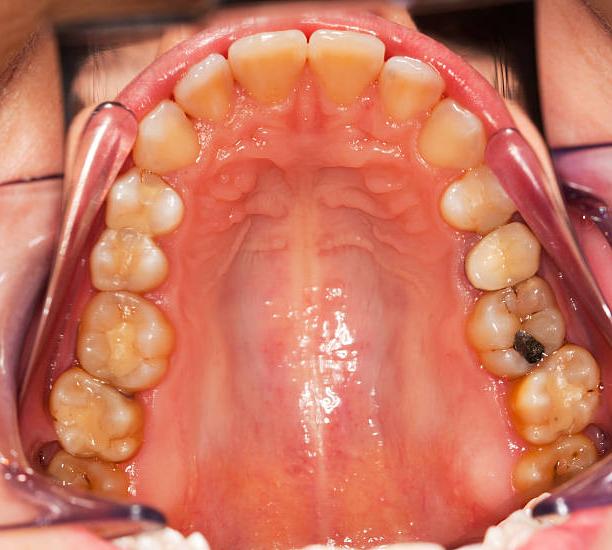
Condition: Gingivitis